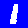
Digit: 1